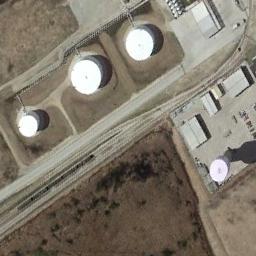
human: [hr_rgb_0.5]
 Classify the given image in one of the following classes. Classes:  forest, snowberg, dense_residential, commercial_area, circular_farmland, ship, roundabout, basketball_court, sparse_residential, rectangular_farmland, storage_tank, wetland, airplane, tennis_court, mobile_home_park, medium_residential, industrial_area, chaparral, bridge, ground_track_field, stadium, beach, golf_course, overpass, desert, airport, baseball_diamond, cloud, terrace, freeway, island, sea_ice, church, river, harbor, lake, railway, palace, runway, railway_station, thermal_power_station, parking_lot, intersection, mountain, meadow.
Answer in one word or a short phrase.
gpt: storage_tank